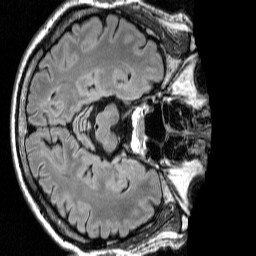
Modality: FLAIR
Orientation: axial
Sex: male
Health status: ill
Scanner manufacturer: siemens
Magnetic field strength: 3 T
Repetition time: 7 s
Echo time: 0.372 s